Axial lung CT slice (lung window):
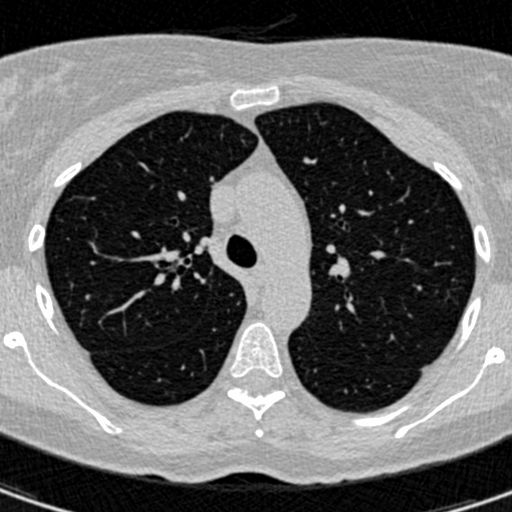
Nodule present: no